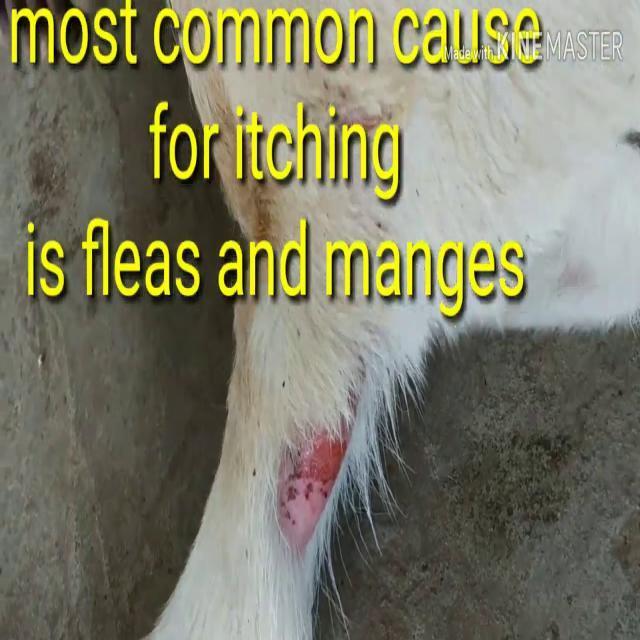
Canine dermatitis — inflammation of the skin presenting with erythema, pruritus, papules, and excoriation. May be allergic, contact, or atopic in origin.